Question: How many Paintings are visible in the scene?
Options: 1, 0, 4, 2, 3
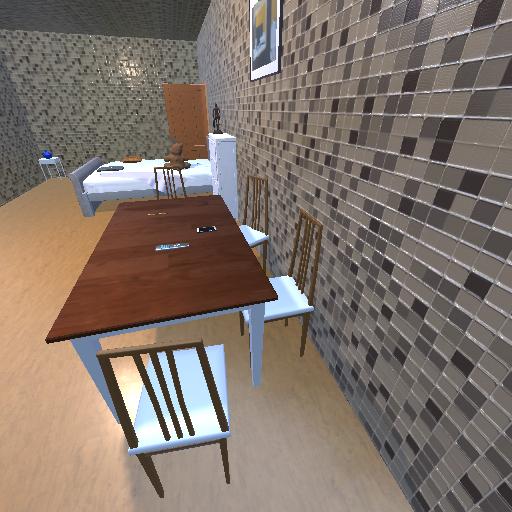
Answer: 1